Question: I found a bit of help <URL>, but nothing substantial.
I've successfully moved my Android project from Eclipse to IntelliJ IDEA, and am trying to get used to the UI. I've set it up to build and run, but when I throw an exception, I can't figure out how to view the stack trace like Eclipse presents it.
For example, running this in Eclipse:
'''
((TextView)findViewById(R.id.abs__action_bar)).setText("Temp");
'''
Yields the following, in Eclipse's "LogCat" View:
'''
E/AndroidRuntime(341): FATAL EXCEPTION: main
E/AndroidRuntime(341): java.lang.RuntimeException: Unable to start activity ComponentInfo{com.appname/com.appname.activity.HomeActivity}: java.lang.ClassCastException: com.actionbarsherlock.internal.widget.ActionBarView
E/AndroidRuntime(341): at android.app.ActivityThread.performLaunchActivity(ActivityThread.java:1647)
E/AndroidRuntime(341): at android.app.ActivityThread.handleLaunchActivity(ActivityThread.java:1663)
E/AndroidRuntime(341): at android.app.ActivityThread.access$1500(ActivityThread.java:117)
E/AndroidRuntime(341): at android.app.ActivityThread$H.handleMessage(ActivityThread.java:931)
E/AndroidRuntime(341): at android.os.Handler.dispatchMessage(Handler.java:99)
E/AndroidRuntime(341): at android.os.Looper.loop(Looper.java:123)
E/AndroidRuntime(341): at android.app.ActivityThread.main(ActivityThread.java:3683)
E/AndroidRuntime(341): at java.lang.reflect.Method.invokeNative(Native Method)
E/AndroidRuntime(341): at java.lang.reflect.Method.invoke(Method.java:507)
E/AndroidRuntime(341): at com.android.internal.os.ZygoteInit$MethodAndArgsCaller.run(ZygoteInit.java:839)
E/AndroidRuntime(341): at com.android.internal.os.ZygoteInit.main(ZygoteInit.java:597)
E/AndroidRuntime(341): at dalvik.system.NativeStart.main(Native Method)
E/AndroidRuntime(341): Caused by: java.lang.ClassCastException: com.actionbarsherlock.internal.widget.ActionBarView
E/AndroidRuntime(341): at com.appname.activity.HomeActivity.init(HomeActivity.java:150)
E/AndroidRuntime(341): at com.appname.activity.HomeActivity.access$0(HomeActivity.java:127)
E/AndroidRuntime(341): at com.appname.activity.HomeActivity$1.execute(HomeActivity.java:111)
E/AndroidRuntime(341): at com.appname.helper.Security.checkCredentialsAndLogin(Security.java:139)
E/AndroidRuntime(341): at com.appname.activity.HomeActivity.onCreate(HomeActivity.java:118)
E/AndroidRuntime(341): at android.app.Instrumentation.callActivityOnCreate(Instrumentation.java:1047)
E/AndroidRuntime(341): at android.app.ActivityThread.performLaunchActivity(ActivityThread.java:1611)
E/AndroidRuntime(341): ... 11 more
'''
Whereas in IntelliJ I just get something that looks like this, when I "Debug ProjectName", after enabling "Break on all Exceptions":

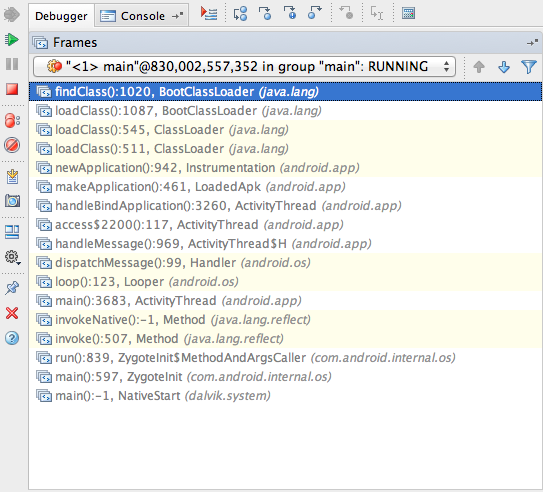
Answer: IntelliJ IDEA has a separate <URL>, exceptions are logged there. If you are targeting 4.1 Platform, make sure to use IDEA 11.1.3 which provides compatibility for the recent changes in Logcat.